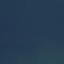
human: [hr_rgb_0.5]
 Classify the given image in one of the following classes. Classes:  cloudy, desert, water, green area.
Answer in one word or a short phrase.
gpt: water